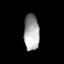
Tissue: lung
Cell type: Epithelial cells
Senescence score: 0.675
Nuclear area (px): 546
Mean DAPI intensity: 165.374